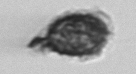
Label: Syracosphaera_pulchra